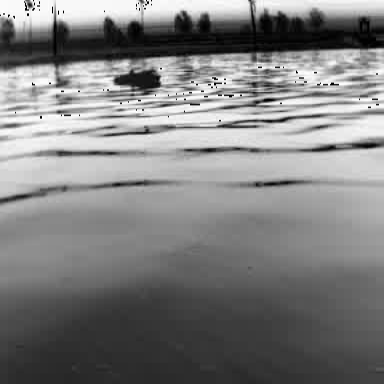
There is a container_ship in the infrared image.